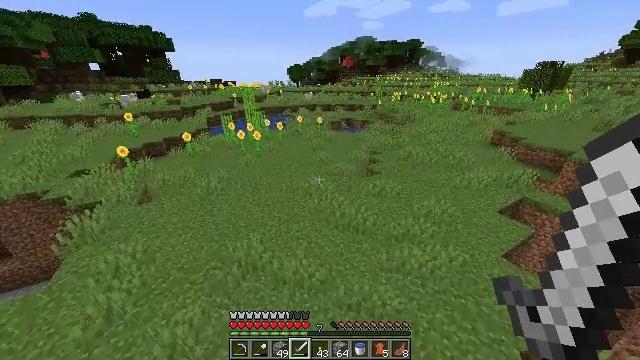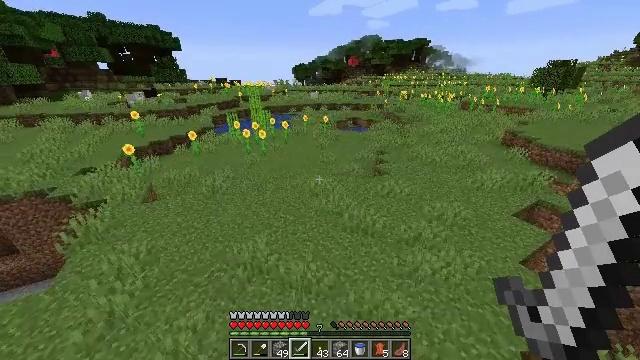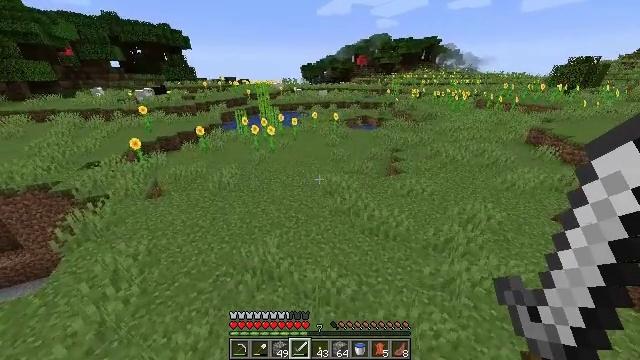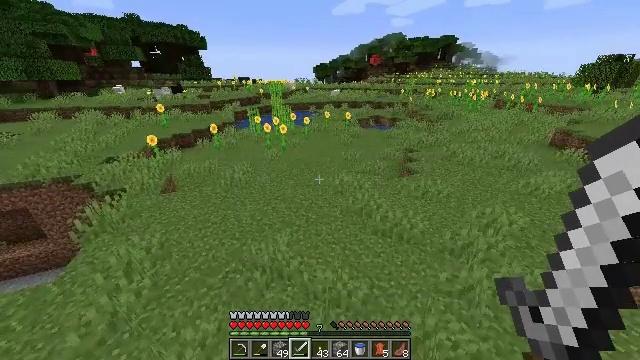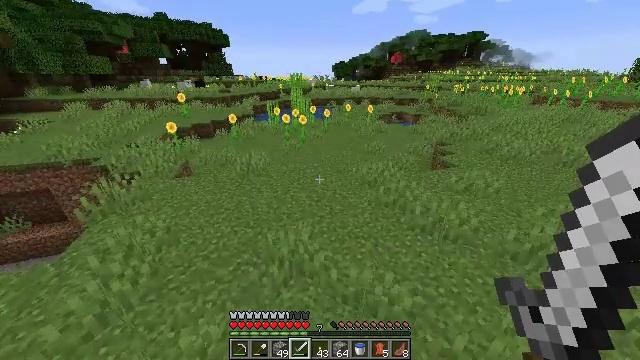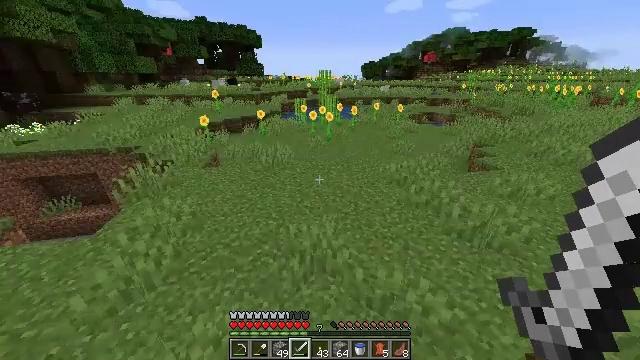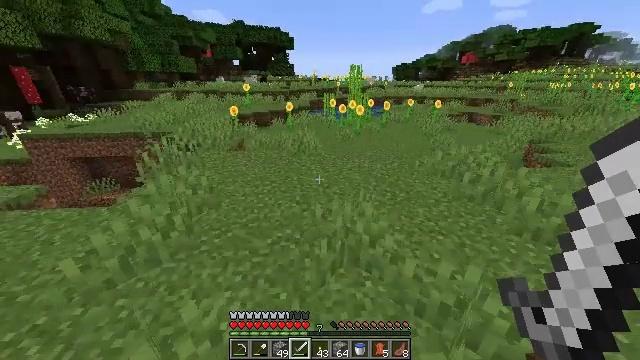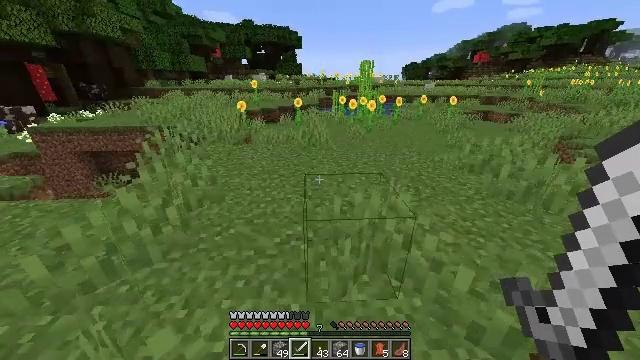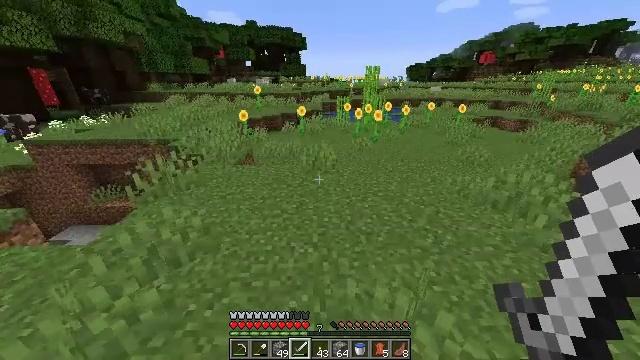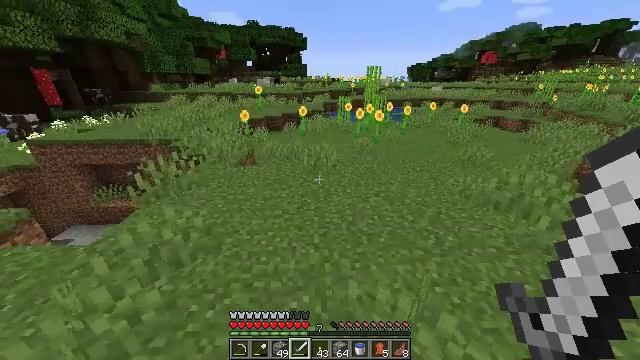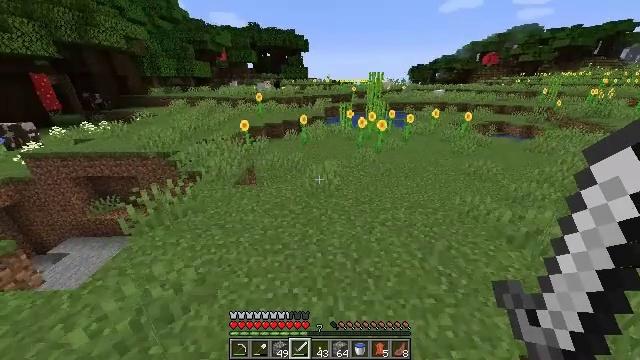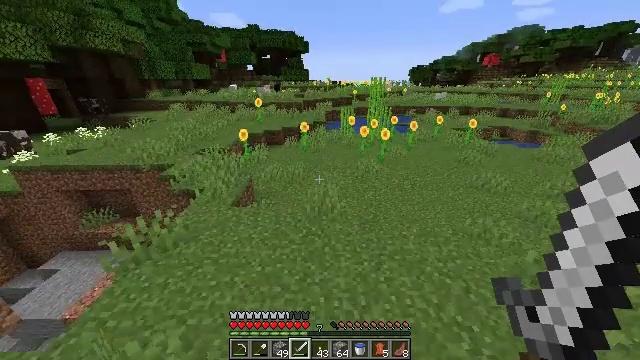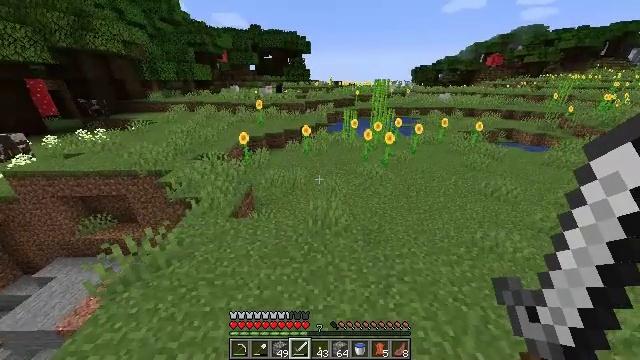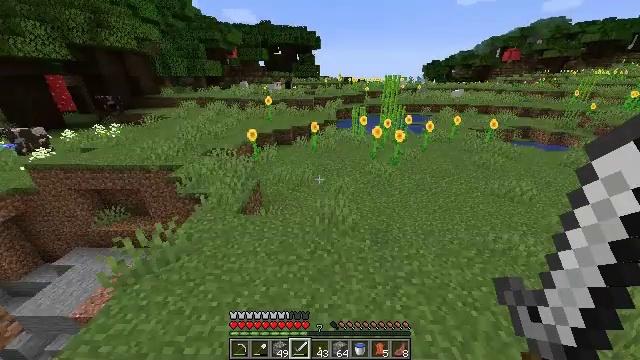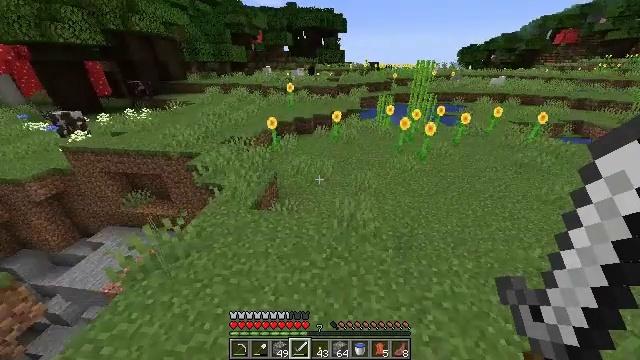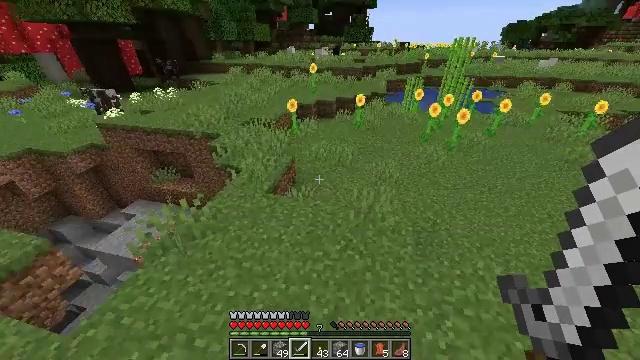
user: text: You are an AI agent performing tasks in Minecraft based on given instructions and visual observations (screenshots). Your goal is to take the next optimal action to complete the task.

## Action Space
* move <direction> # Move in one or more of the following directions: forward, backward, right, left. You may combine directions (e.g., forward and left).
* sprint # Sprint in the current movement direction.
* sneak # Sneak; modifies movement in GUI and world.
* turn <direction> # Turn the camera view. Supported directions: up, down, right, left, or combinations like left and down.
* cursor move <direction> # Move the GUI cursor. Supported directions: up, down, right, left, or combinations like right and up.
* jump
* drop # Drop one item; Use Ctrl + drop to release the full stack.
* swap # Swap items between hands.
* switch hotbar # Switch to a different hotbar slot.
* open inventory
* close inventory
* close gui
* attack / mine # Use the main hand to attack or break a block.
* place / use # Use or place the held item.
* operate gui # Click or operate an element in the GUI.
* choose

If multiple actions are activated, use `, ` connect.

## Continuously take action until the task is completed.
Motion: motion action
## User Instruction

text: Break the sunflower to collect it.
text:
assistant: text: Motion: move forward and move left, sprint, turn left, jump
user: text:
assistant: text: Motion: move forward and move left, sprint, turn left, jump
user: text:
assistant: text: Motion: move forward and move left, sprint, turn left, jump
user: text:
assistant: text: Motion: move forward and move left, sprint, turn left, jump
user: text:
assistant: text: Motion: move forward and move left, sprint, turn left, jump
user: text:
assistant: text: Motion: move forward and move left, sprint, turn left, jump
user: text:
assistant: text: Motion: move forward and move left, sprint, turn left, jump
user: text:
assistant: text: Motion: move forward, sprint, jump
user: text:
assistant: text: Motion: move forward, sprint, jump
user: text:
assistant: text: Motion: move forward, sprint, jump
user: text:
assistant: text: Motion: move forward, sprint, jump
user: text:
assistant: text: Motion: move forward, sprint, jump
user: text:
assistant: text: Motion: move forward, sprint, turn left, jump
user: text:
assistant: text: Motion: move forward, sprint, turn left and down, jump
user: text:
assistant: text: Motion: move forward, sprint, turn left and down, jump
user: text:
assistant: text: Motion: move forward, sprint, turn left and down, jump
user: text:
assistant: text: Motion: move forward, sprint, turn left and down, jump
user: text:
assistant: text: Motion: move forward, sprint, turn left, jump
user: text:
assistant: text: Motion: move forward, sprint, turn left, jump
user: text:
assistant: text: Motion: move forward, sprint, jump
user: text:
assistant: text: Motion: move forward, sprint, jump
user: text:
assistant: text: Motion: move forward, sprint, jump
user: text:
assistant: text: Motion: move forward, sprint, jump
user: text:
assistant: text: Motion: move forward, sprint, turn right, jump
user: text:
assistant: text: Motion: move forward, sprint, jump
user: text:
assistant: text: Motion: move forward, sprint, jump
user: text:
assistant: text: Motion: move forward, sprint, jump
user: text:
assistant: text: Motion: move forward and move right, sprint, jump
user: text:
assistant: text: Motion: move forward and move right, sprint, jump
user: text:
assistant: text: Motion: move forward and move right, sprint, jump